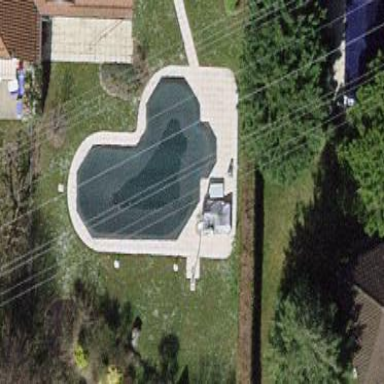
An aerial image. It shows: Swimming pool located in leisure land.